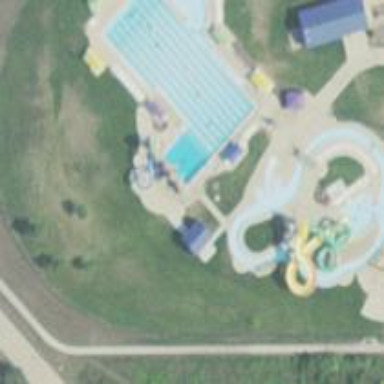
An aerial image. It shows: Water slide attraction.